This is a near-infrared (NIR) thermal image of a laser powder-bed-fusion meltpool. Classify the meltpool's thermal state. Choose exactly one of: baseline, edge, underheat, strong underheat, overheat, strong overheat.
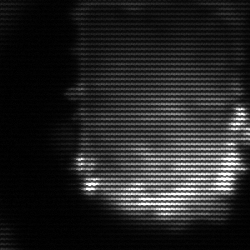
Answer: baseline